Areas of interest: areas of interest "Swimming Pool"
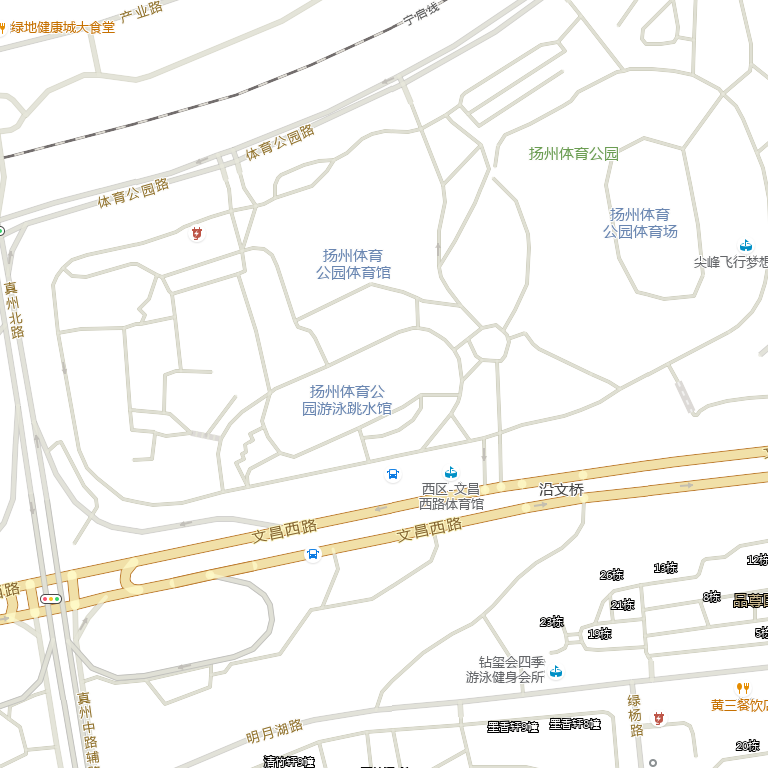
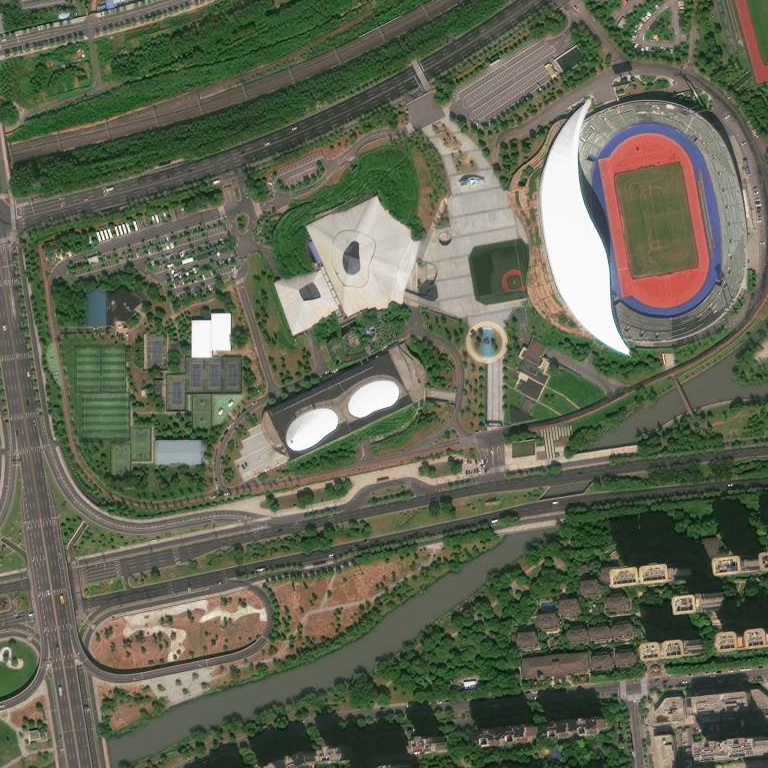